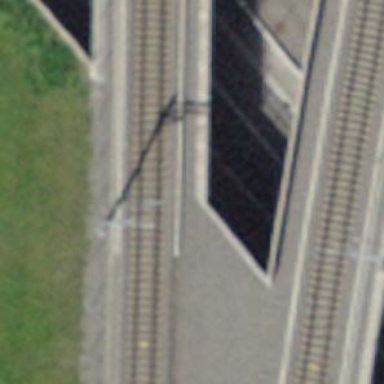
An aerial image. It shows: Single-track railway bridge with contact lines for electrification.